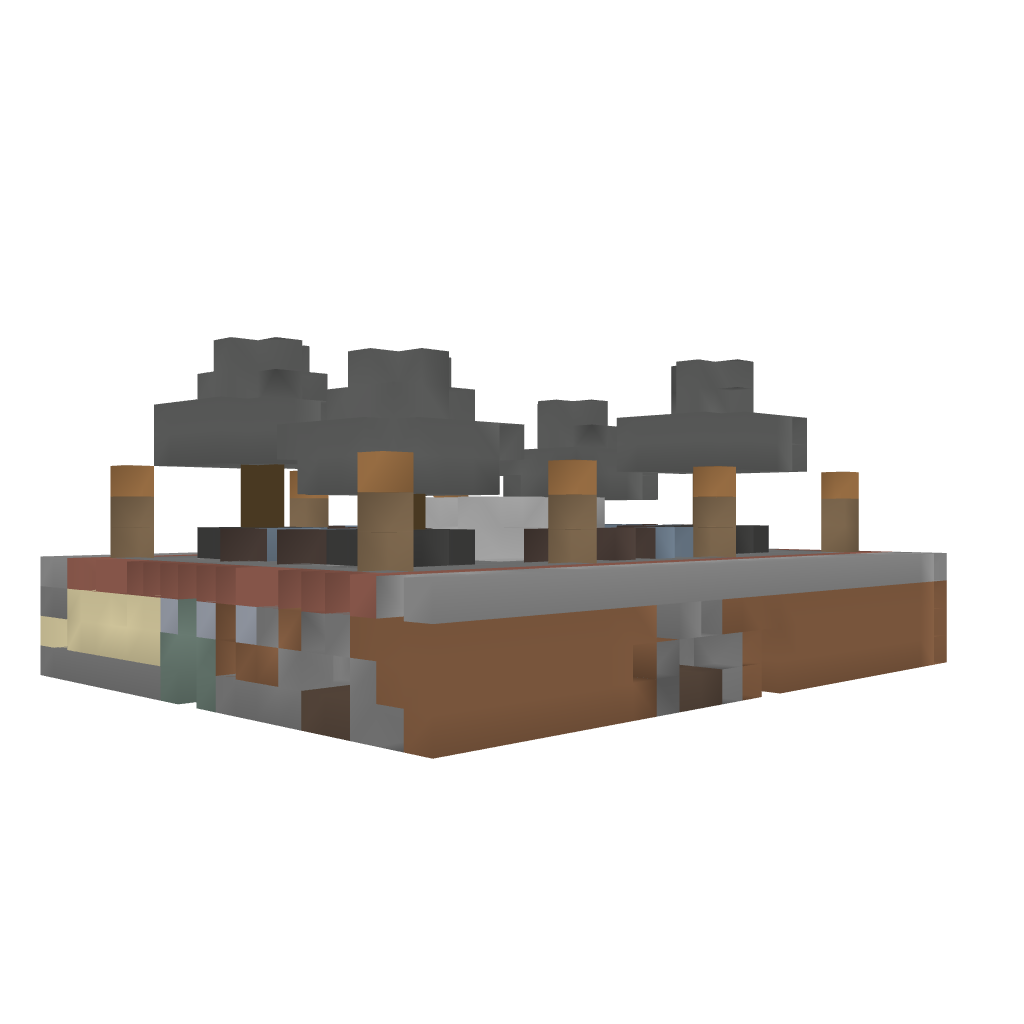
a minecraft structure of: Square (updated)